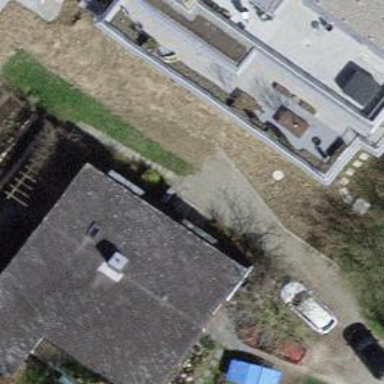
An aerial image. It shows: Building with tiled roof.